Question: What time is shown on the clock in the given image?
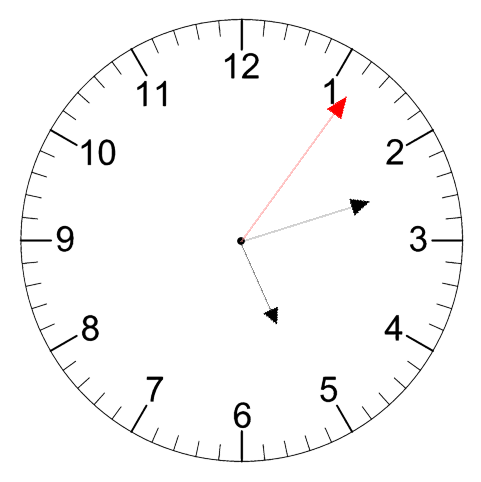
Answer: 05:12:06